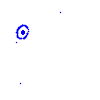
Particle: proton